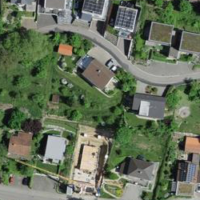
EUNIS habitat code: 55
Species observed at this site:
Clematis vitalba
Leptoglossus occidentalis